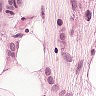
Metastatic tissue present: yes